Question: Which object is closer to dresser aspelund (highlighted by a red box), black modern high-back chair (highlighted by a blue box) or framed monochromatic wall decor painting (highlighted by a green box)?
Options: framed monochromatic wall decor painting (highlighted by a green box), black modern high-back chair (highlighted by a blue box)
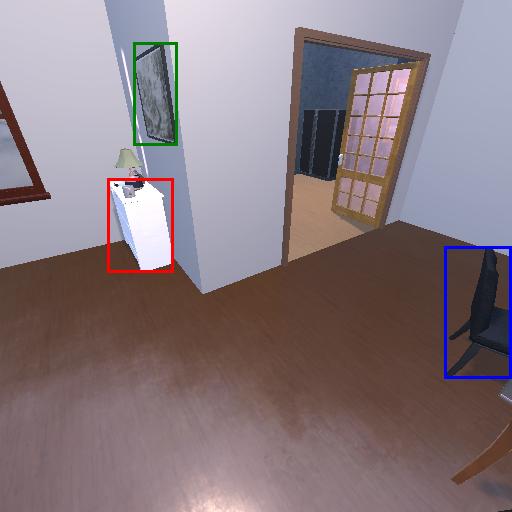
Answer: framed monochromatic wall decor painting (highlighted by a green box)